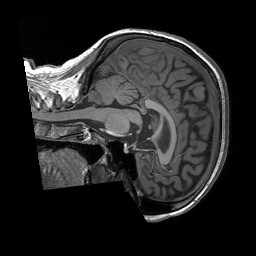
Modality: T1w
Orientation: sagittal
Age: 29
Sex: female
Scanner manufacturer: siemens
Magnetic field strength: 3 T
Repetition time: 1.9 s
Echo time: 0.00243 s